Interaction volume radius: 5 \u00c5
Interaction volume height: 25 \u00c5
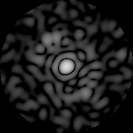
Disorder parameter: 0.8188